Field crop: maize
Growth stage: 2
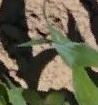
Species: maize